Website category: jobs
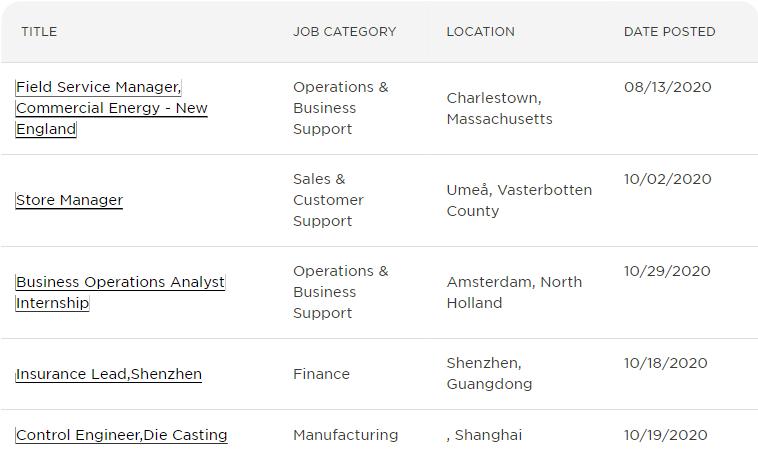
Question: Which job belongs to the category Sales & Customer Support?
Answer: Store Manager

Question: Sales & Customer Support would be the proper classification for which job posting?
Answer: Store Manager

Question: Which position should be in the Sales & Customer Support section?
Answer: Store Manager

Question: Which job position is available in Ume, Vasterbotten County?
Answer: Store Manager

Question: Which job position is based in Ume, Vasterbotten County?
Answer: Store Manager

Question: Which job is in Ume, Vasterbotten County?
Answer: Store Manager

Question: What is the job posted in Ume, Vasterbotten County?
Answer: Store Manager

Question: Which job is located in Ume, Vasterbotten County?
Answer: Store Manager

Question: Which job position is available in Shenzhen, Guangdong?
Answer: Insurance Lead,Shenzhen

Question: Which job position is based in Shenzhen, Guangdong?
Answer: Insurance Lead,Shenzhen

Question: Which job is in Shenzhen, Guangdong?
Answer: Insurance Lead,Shenzhen

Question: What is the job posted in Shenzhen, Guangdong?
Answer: Insurance Lead,Shenzhen

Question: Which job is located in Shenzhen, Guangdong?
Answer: Insurance Lead,Shenzhen

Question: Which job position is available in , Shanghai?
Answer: Control Engineer,Die Casting

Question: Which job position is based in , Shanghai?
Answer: Control Engineer,Die Casting

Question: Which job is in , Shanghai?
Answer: Control Engineer,Die Casting

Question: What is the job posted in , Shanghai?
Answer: Control Engineer,Die Casting

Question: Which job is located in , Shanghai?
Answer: Control Engineer,Die Casting

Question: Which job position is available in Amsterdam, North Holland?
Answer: Business Operations Analyst Internship

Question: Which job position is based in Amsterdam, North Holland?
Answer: Business Operations Analyst Internship

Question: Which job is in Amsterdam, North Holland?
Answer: Business Operations Analyst Internship

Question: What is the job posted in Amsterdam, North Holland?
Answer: Business Operations Analyst Internship

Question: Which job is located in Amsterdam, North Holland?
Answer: Business Operations Analyst Internship

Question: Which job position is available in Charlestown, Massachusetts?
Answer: Field Service Manager, Commercial Energy - New England

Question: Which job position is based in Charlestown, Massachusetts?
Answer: Field Service Manager, Commercial Energy - New England

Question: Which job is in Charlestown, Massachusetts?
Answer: Field Service Manager, Commercial Energy - New England

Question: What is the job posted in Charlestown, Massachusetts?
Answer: Field Service Manager, Commercial Energy - New England

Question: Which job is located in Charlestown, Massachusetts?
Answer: Field Service Manager, Commercial Energy - New England